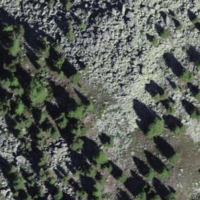
EUNIS habitat code: 48
Species observed at this site:
Saxifraga bryoides